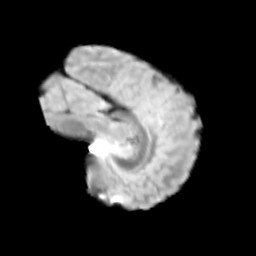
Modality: T2w
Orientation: sagittal
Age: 9
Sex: male
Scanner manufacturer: siemens
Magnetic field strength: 3 T
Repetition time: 3.8 s
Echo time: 0.07 s